Question: I saw this question asked everywhere but I think each case has its own resolution. What I have is this:
'''
<HorizontalScrollView
android:id="@+id/MenuScroll"
android:layout_width="fill_parent"
android:layout_height="wrap_content"
android:fillViewport="true"
android:scrollbars="none" >
<LinearLayout
android:layout_width="wrap_content"
android:layout_height="48dp"
android:orientation="horizontal"
android:layout_gravity="center"
android:padding="0dp" >
<Button
android:layout_width="150dp"
android:layout_height="fill_parent" />
<Button
android:layout_width="150dp"
android:layout_height="fill_parent" />
<Button
android:layout_width="150dp"
android:layout_height="fill_parent" />
<Button
android:layout_width="150dp"
android:layout_height="fill_parent" />
<Button
android:layout_width="150dp"
android:layout_height="fill_parent" />
</LinearLayout>
</HorizontalScrollView>
'''
and what I pretend is having the 'LinearLayout' centered inside the 'HorizontalScrollView'. It is centered (I see ) but I can't scroll to the first button. Looks like the space occupied by the content hidden to the left is added at the right and some space is added after the 'HorizontalScrollView'.

Is there any solution, even if I have to do it dynamically?
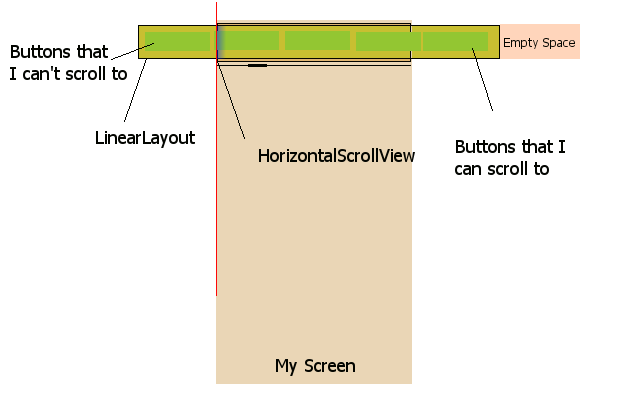
Answer: I had this same problem, to avoid it just remove
'''
android:layout_gravity="center"
'''
from
'''
<LinearLayout
android:layout_width="wrap_content"
android:layout_height="48dp"
android:orientation="horizontal"
android:layout_gravity="center"
android:padding="0dp" >
'''
You can add a timer while creating the layout view to scroll properly. If you don't add the timer, it won't scroll due to the view not being created. You can't scroll something it can't be seen yet
'''
new Timer().schedule(new TimerTask () {
@Override
public void run() {
//SOME SCROLLING FUNCTION
}}, 50);
'''